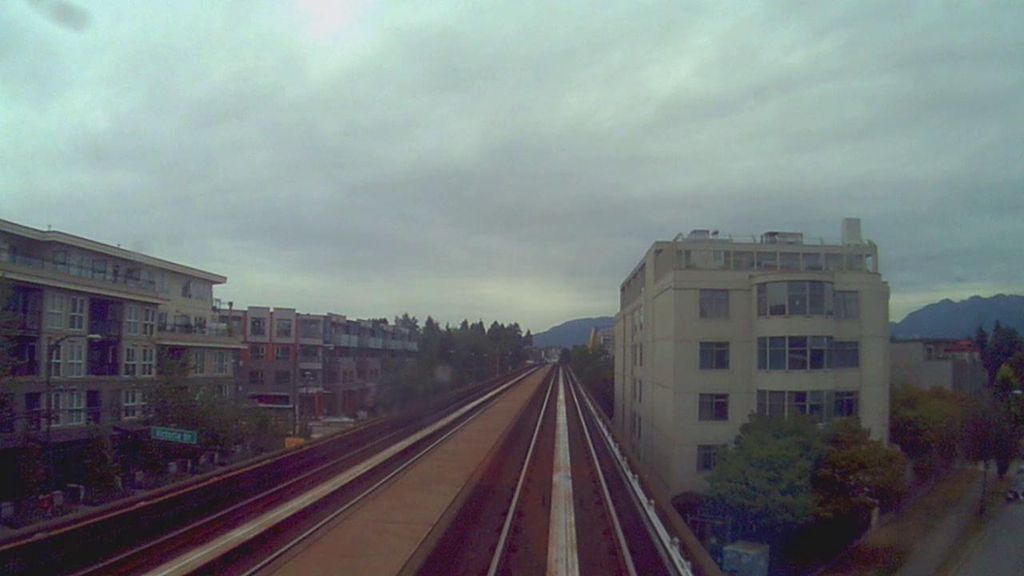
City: vancouver